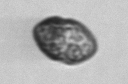
Label: Kryptoperidinium_triquetrum